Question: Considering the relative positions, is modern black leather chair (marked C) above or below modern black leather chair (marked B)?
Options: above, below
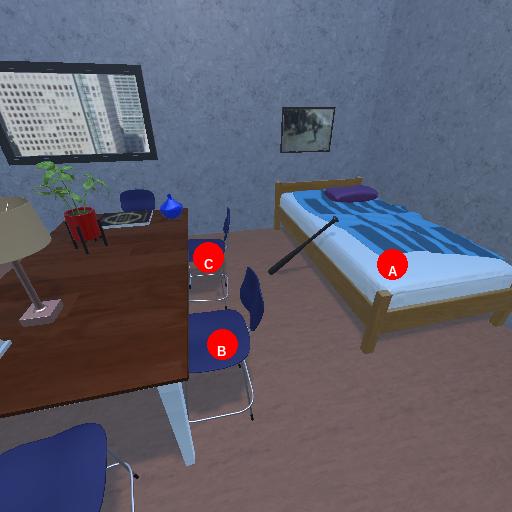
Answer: above